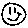
Label: smiley face